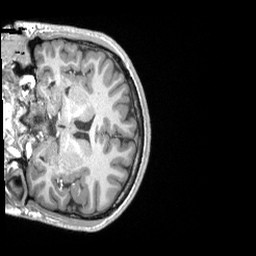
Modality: T1w
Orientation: coronal
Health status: ill
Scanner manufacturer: siemens
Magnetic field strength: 3 T
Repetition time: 2.3 s
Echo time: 0.00243 s